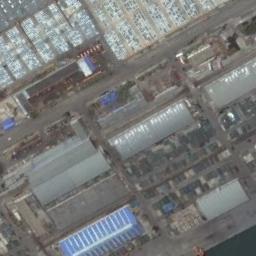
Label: industrial_area